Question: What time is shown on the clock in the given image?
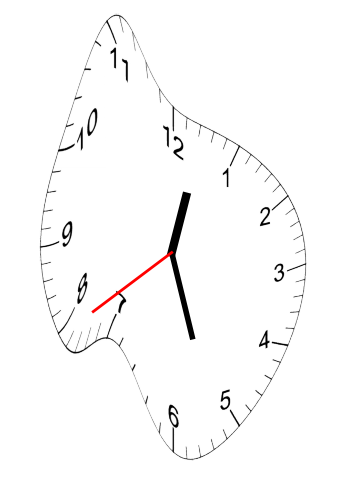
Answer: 12:26:39